Question: I'm using ImageMagick to do some stuff with GIF images.
One of my steps is 'identify'ing the number of frames in an image.
I'm calling 'identify' via <URL> like this:
'''
identify -format '%T,%w,%h ' test.gif
'''
Most of the time I correctly get 53 space-separated values for 53 frames.
But (that has 53 frames).
How can this possibly happen?
I'm running 'convert -coalesce -append test.gif other.gif' at the same time, but it shouldn't touch the original image, right? Moreover I checked and the original image is just fine, even when wrong number of frames is reported.
I can't even reproduce this consistently. Where do I look for the problem?
This seems to happen when I'm running several ImageMagick processes concurrently (on different files).
I'm using ImageMagick 6.8.7-9 Q16 x86_64 2013-12-11.
The image in question:

(But I've had this happen to other images.)
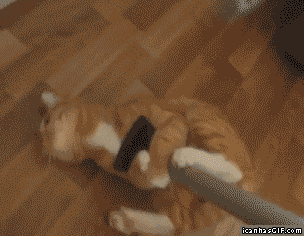
Answer: This was not an ImageMagick problem at all.
My code for downloading the image to the server was faulty, always skipping some last fifty bytes or so.
This was too easy to miss because it didn't impact GIF's quality severely.